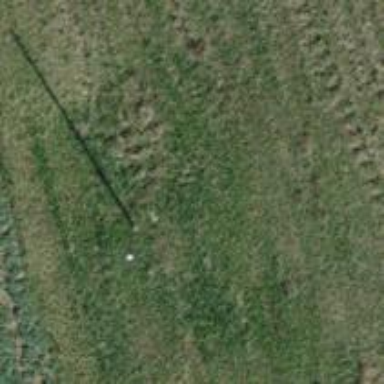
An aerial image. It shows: Straight power pole.